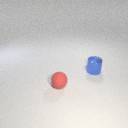
small blue metal cylinder to the right of small red rubber sphere